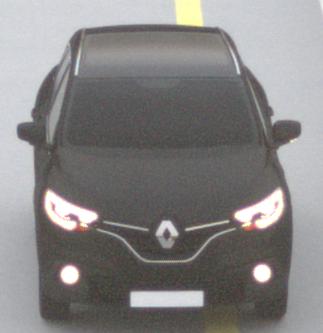
Make: Renault
Model: Kadjar ENERGY TCe 130
Detailed model: Kadjar
Model produced from: 2015/05
Model produced until: 2018/08
Doors: 5
Color: black
Road condition: dry road
Daytime: sunrise or sunset
Contrast: low contrast